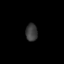
Tissue: lung
Cell type: Epithelial cells
Senescence score: 0.2173
Nuclear area (px): 202
Mean DAPI intensity: 59